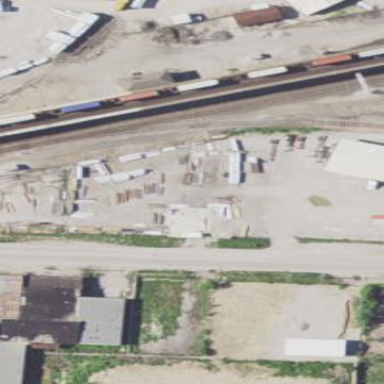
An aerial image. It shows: Industrial building.